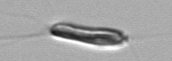
Label: Chrysochromulina